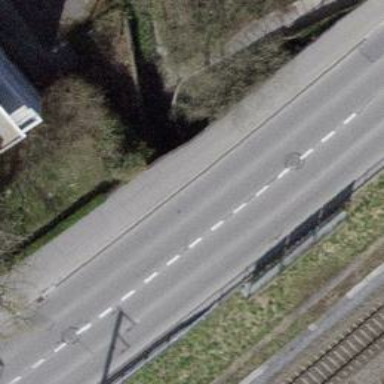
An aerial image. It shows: Footway with asphalt surface going through tunnel.